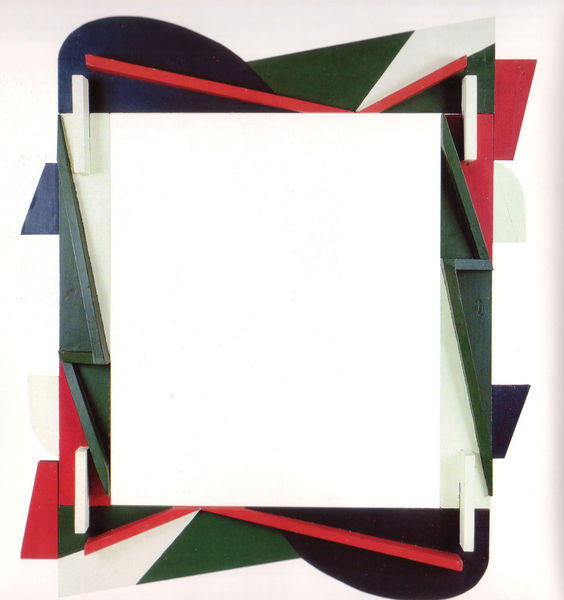
Titel: Futuristischer Bilderrahmen
Künstler: Giacomo Balla
Institution: Privatsammlung
Schlagwörter: blau, weiß, dreieck, grün, kubismus, fenster, holz, raum, schwarz, rot, rahmen, bild, verbindung, rosa, skulptur, relief, abstrakt, farben, flächen, modern, farbe, formen, linien, plastik, striche, collage, futurismus, rechteck, geometrisch, quadrat, kubus, abstarkt, informel, mondrian, zersplitterung